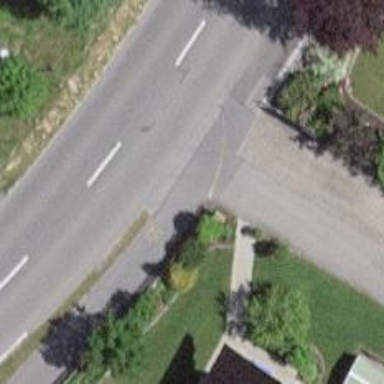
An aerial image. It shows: Asphalt cycleway.